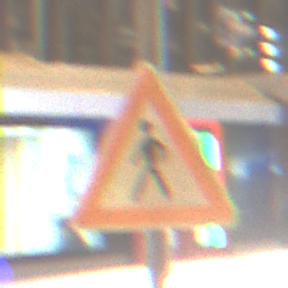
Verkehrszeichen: FussgaengerRechts
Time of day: NotSpecified
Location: Indoor (Urban)
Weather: NotSpecified
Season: NotSpecified
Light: Artificial